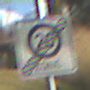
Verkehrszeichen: EndeZone20
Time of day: MorningAfternoon
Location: Outdoor (Nature)
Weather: PartlyCloudy
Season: NotSpecified
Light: Natural